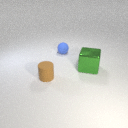
small blue rubber sphere behind small brown rubber cylinder